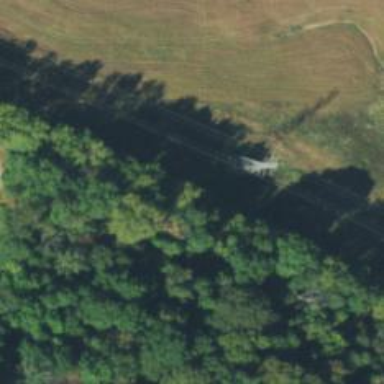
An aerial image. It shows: Lattice structure tower.